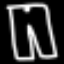
Label: pants